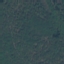
Land use / land cover class: Forest